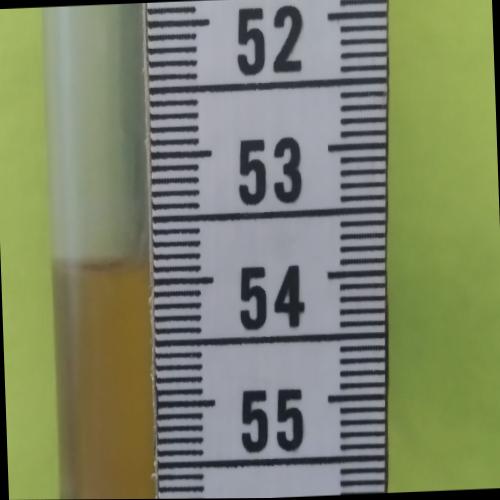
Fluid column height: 53.9 cm